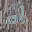
Label: 2